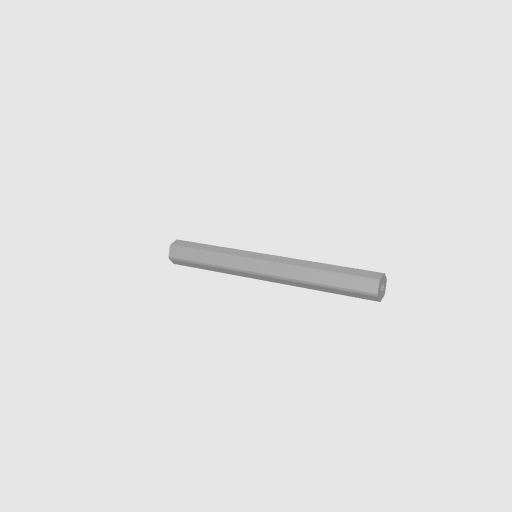
Part: Shaft12ROD104